Interaction volume radius: 5 \u00c5
Interaction volume height: 10 \u00c5
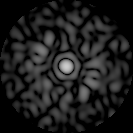
Disorder parameter: 0.8323